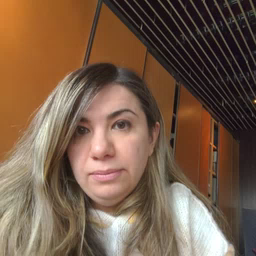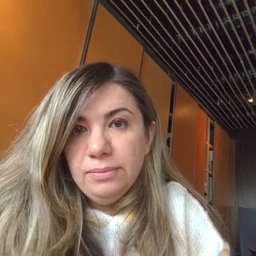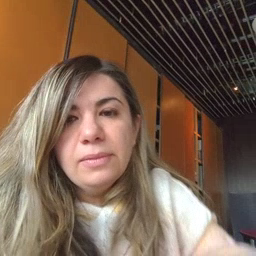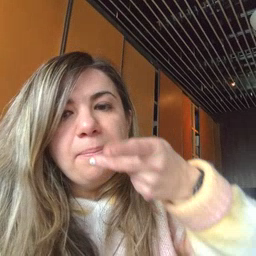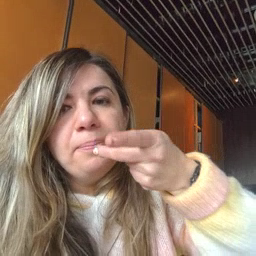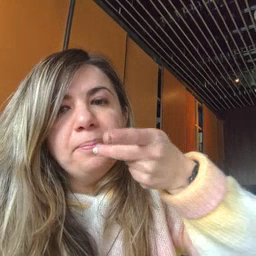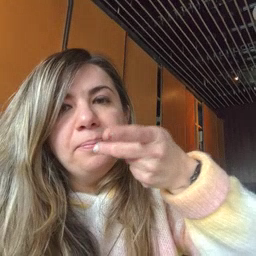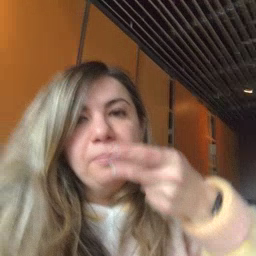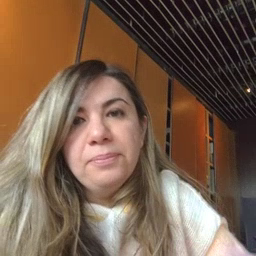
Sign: pizza